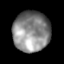
Tissue: lung
Cell type: Fibroblasts
Senescence score: 0.5405
Nuclear area (px): 1456
Mean DAPI intensity: 137.219